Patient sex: M
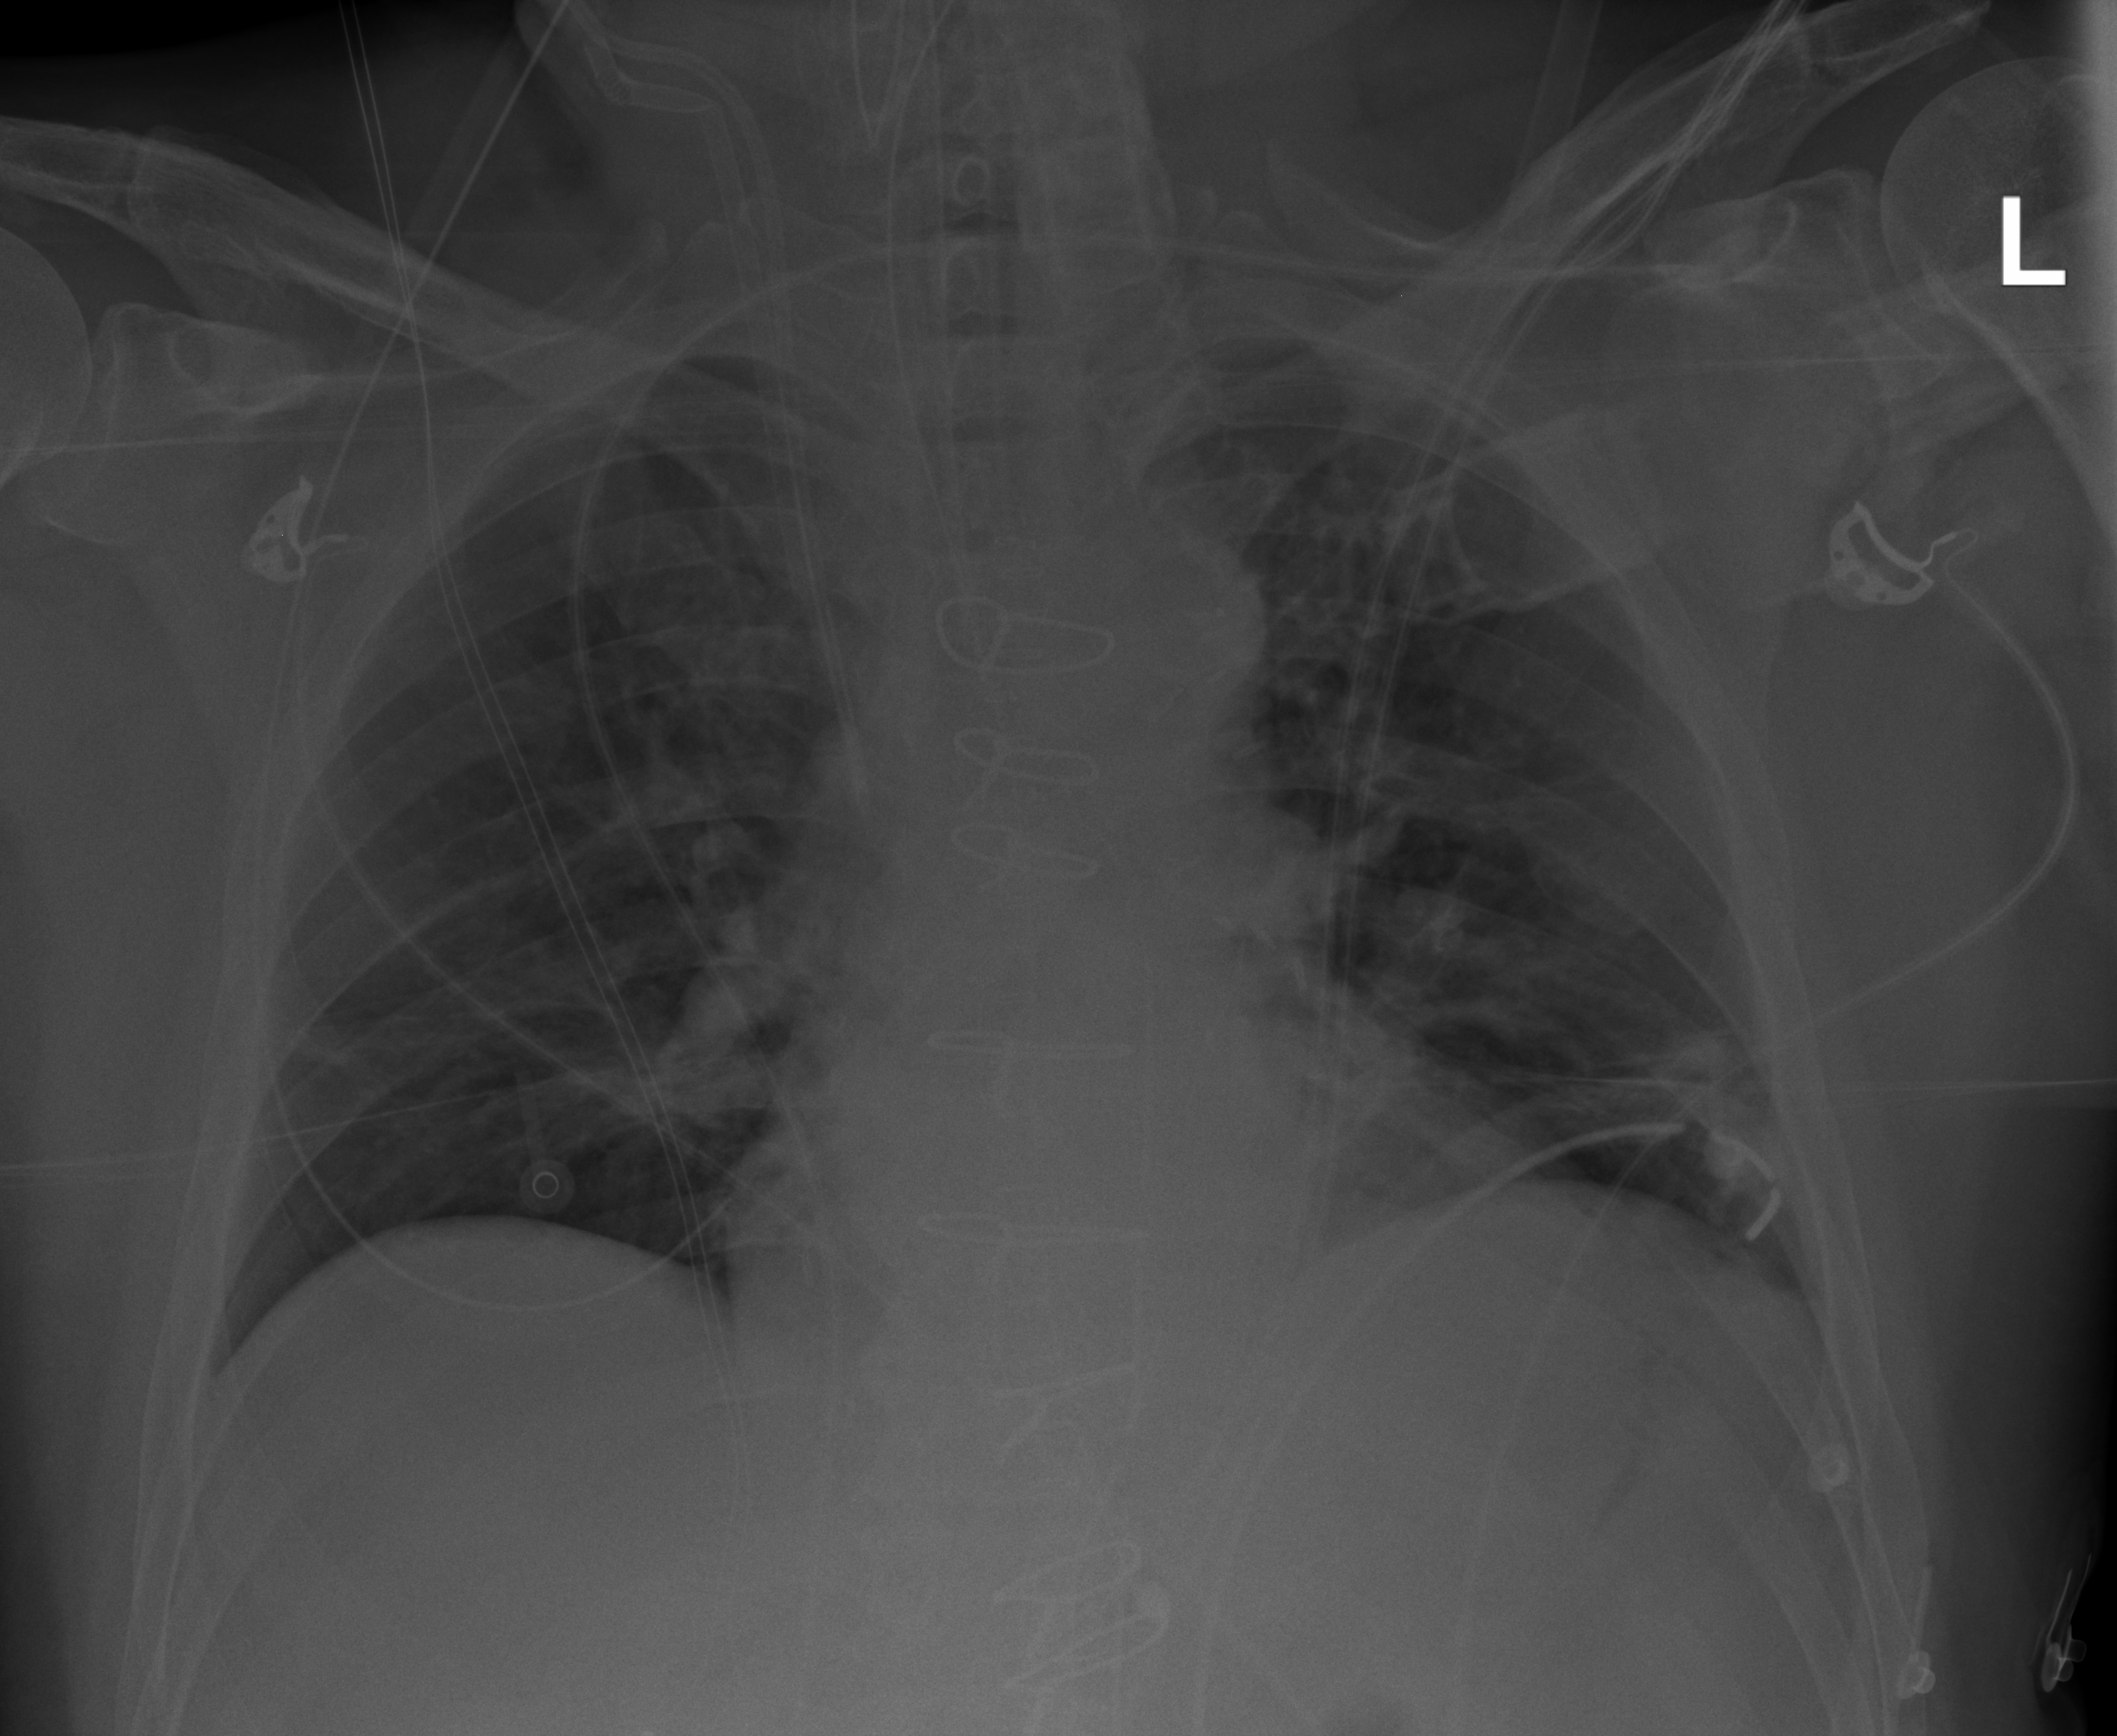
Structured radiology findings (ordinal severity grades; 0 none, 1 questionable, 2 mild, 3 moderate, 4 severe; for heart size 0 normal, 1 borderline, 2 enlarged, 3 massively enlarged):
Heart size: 1
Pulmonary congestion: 2
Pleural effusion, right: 0
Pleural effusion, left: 0
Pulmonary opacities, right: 0
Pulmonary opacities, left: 0
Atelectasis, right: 2
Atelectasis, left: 2